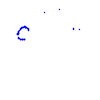
Particle: kaon